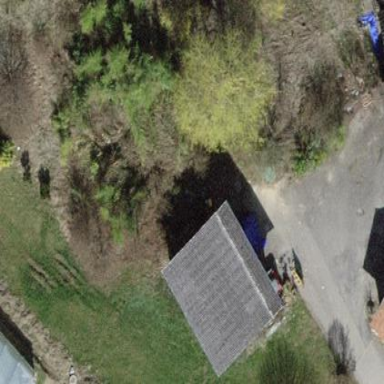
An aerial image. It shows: Shed.